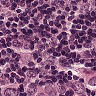
Metastatic tissue present: yes